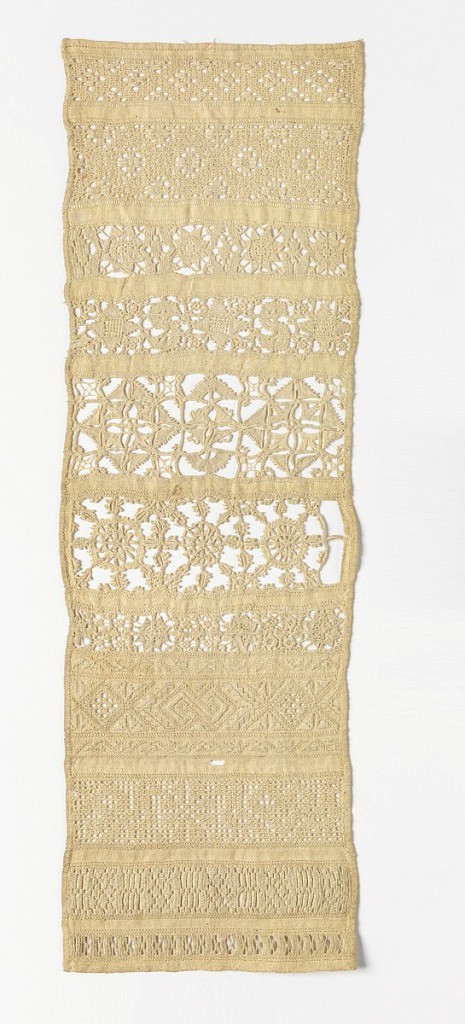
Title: Sampler
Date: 17th century
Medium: linen Technique: buttonhole, counted satin and hem stitches, cutwork and drawnwork, on plain weave
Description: Eleven borders of cutwork, drawnwork and embroidery.